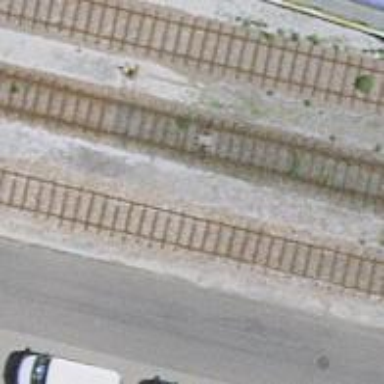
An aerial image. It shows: Railway switch.